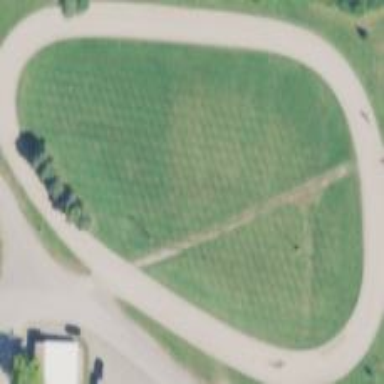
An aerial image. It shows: Horse racing track for leisure and sports.